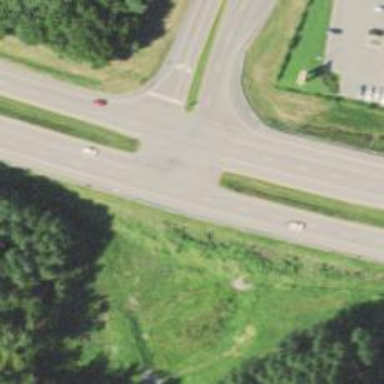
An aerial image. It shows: This image shows trunk highway that functions as expressway.